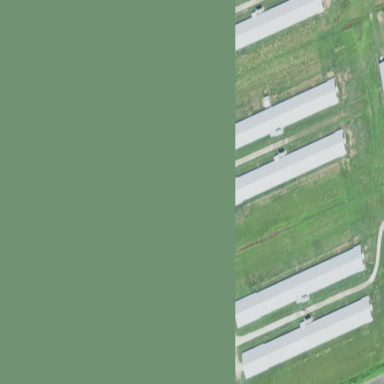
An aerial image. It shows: Farmyard dedicated to feedlot farming system.